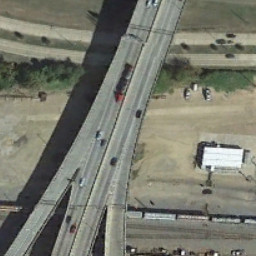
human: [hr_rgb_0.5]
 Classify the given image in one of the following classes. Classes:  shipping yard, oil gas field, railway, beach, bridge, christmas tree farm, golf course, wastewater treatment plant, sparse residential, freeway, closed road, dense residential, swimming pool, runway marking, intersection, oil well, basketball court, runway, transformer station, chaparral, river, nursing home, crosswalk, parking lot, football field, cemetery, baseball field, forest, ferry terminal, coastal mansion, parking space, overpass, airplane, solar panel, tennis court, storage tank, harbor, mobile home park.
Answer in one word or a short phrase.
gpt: overpass